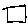
Label: square